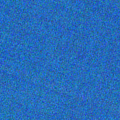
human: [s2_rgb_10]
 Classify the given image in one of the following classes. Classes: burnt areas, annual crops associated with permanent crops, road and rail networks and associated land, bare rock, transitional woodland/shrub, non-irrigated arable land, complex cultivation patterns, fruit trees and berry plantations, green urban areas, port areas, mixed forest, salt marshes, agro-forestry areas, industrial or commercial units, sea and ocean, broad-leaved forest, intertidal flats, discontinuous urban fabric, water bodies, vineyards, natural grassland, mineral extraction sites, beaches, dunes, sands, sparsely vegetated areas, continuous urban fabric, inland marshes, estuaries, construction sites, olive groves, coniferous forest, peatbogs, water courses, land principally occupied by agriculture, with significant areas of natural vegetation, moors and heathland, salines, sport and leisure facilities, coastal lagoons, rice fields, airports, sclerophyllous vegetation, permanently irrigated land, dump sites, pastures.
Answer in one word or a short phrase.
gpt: sea and ocean